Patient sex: M
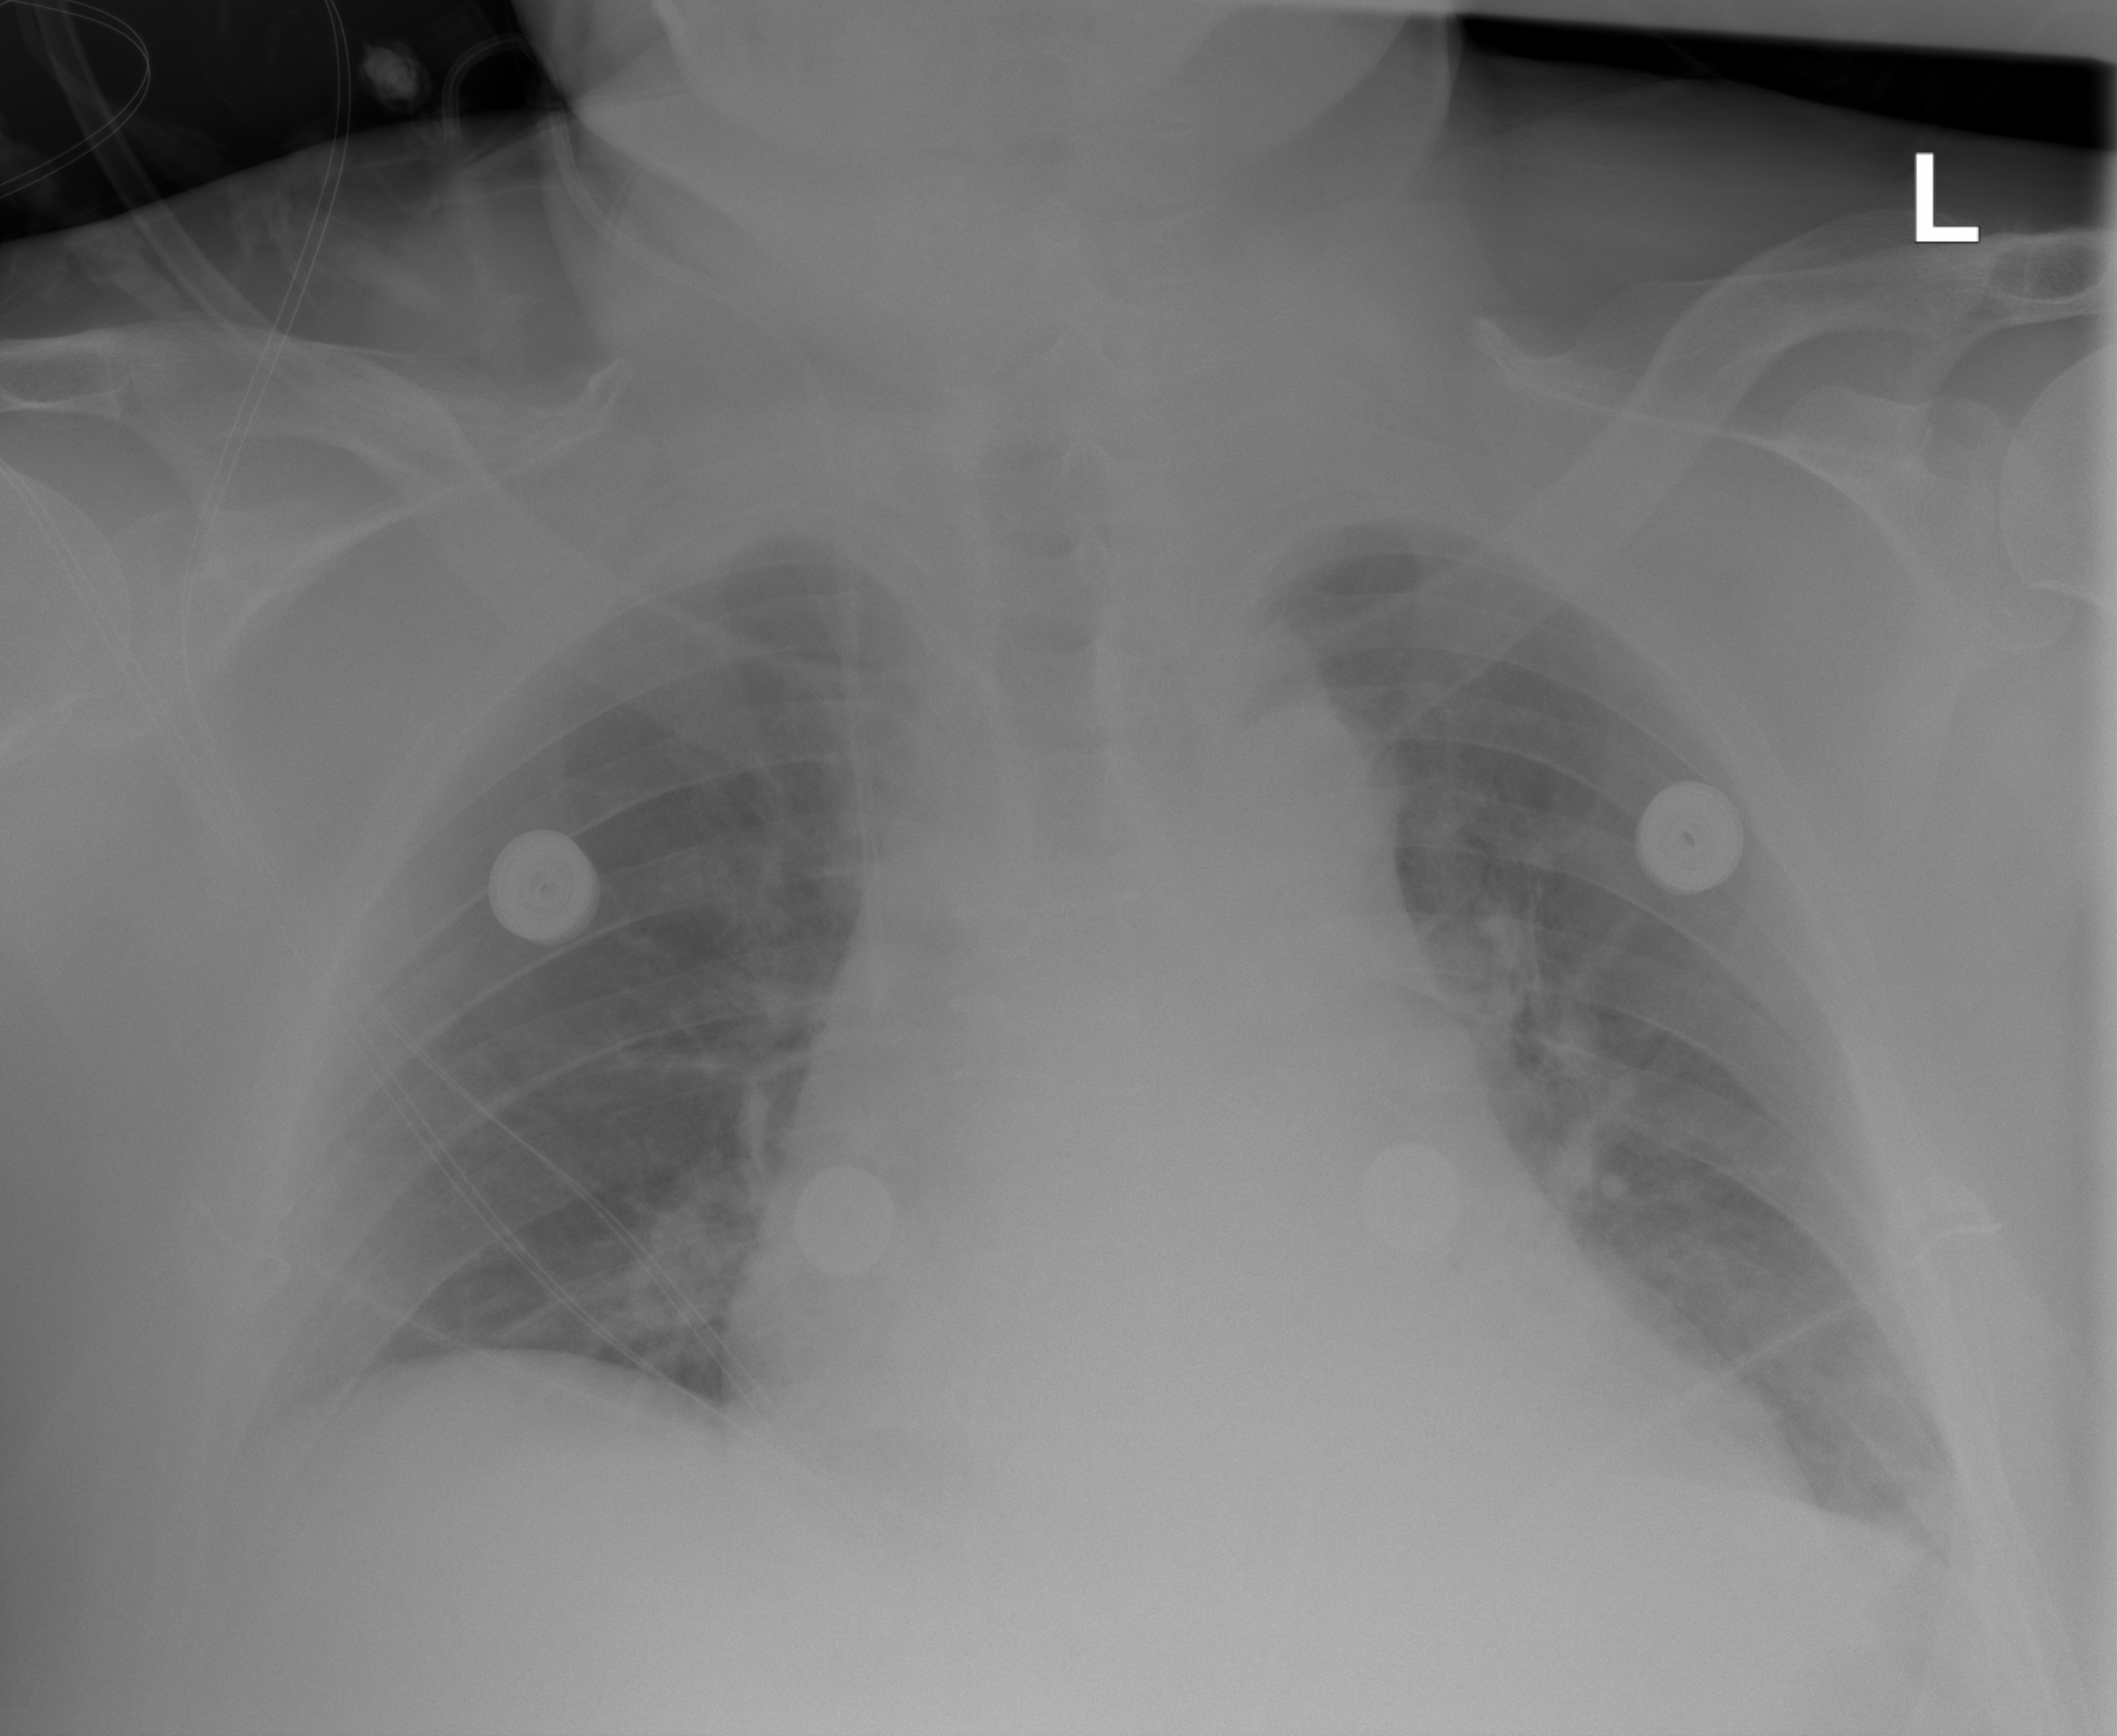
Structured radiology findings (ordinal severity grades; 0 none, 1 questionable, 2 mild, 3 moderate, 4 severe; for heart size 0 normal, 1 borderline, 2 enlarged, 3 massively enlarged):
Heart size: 1
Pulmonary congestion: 0
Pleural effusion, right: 0
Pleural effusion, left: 0
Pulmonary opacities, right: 0
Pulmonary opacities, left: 0
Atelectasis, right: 0
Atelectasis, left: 0